Question: Is there any way of calling a DLL that is a shell extension programmatically? We use a software that registers a shell extension on windows explorer, and I need to call one of the items available on its context menu. I do not have the software source code that I want to call.
This context menu only appears when I select a PDF file on windows explorer. So i need to call it passing a dll file.
Registry information:
[HKEY_CLASSES_ROOT\CLSID{2DC8E5F2-C89C-4730-82C9-19120DEE5B0A}]
@="PDFTransformer3.PDFTContextMenu.1"
[HKEY_CLASSES_ROOT\CLSID{2DC8E5F2-C89C-4730-82C9-19120DEE5B0A}\InprocServer32]
@="C:\Program Files\ABBYY PDF Transformer 3.0\PDFTContextMenu.dll"
"ThreadingModel"="Apartment"
[HKEY_CLASSES_ROOT\CLSID{2DC8E5F2-C89C-4730-82C9-19120DEE5B0A}\ProgID]
@="PDFTransformer3.PDFTContextMenu.1"
[HKEY_CLASSES_ROOT\CLSID{2DC8E5F2-C89C-4730-82C9-19120DEE5B0A}\Programmable]
[HKEY_CLASSES_ROOT\CLSID{2DC8E5F2-C89C-4730-82C9-19120DEE5B0A}\VersionIndependentProgID]
@="PDFTransformer3.PDFTContextMenu"
Is it possible to call 'ShellExecuteEx' with the verb i want (not the default one)? If so, how do I call the verb I want (which uses the DLL)?
Thats the verb i wanna call for a PDF file:

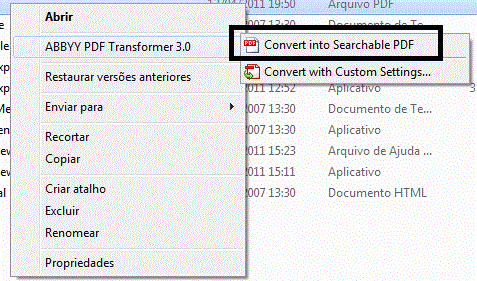
Answer: The DLL is evidently a <URL>. If you want to call it the same way the shell does, then you want to the IContextMenu interface that the DLL implements. Several years ago, Raymond Chen wrote an extensive series on this topic:
## How to host an IContextMenu
1. Initial foray
2. Displaying the context menu
3. Invocation location
4. Key context
5. Handling menu messages
6. Displaying menu help
7. Invoking the default verb
8. Optimizing for the default command
9. Adding custom commands
10. Composite extensions - groundwork
11. Composite extensions - composition
The first two articles are the most important. They introduce how to the IContextMenu interface of a file in the first place, and then how to one or more of the commands offered by that menu. Essentially, <URL>